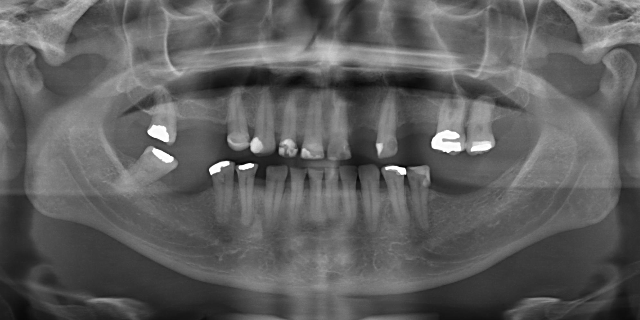
adult